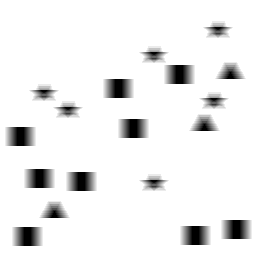
Squares: 9
Triangles: 3
Stars: 6
Total shapes: 18